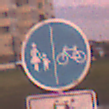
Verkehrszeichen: GetrennterRadUndGehwegRadwegRechts
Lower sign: EinspurigeFahrzeugeFrei6
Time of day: SunriseSunset
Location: Outdoor (Urban)
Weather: PartlyCloudy
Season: NotSpecified
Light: Natural